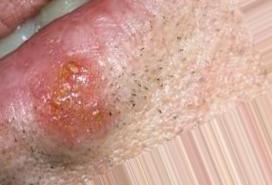
Condition: Mouth Ulcer